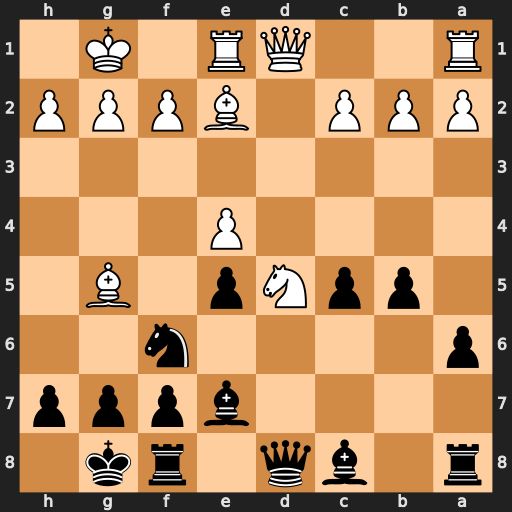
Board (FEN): r1bq1rk1/4bppp/p4n2/1ppNp1B1/4P3/8/PPP1BPPP/R2QR1K1
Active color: b
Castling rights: -
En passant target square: -
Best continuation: Nxd5 Bxe7 Nxe7